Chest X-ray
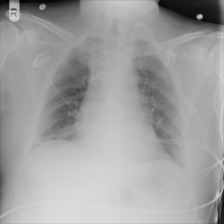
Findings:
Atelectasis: negative
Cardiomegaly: negative
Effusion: negative
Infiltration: negative
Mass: negative
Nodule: negative
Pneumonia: negative
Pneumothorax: negative
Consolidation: negative
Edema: negative
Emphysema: negative
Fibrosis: negative
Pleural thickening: negative
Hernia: negative